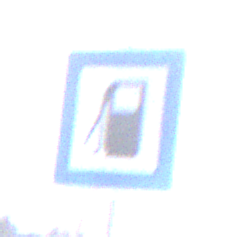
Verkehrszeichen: Tankstelle
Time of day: MorningAfternoon
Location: Outdoor (Nature)
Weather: PartlyCloudy
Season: NotSpecified
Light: Natural